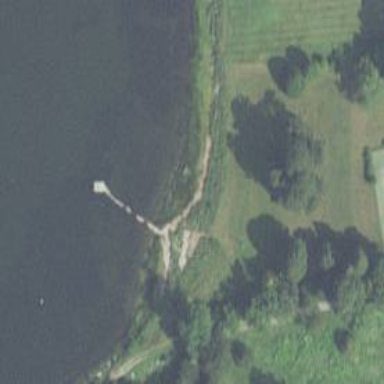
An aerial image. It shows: Ruined pier made by man.